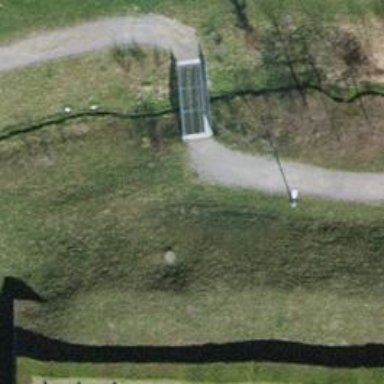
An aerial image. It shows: Footway on bridge.